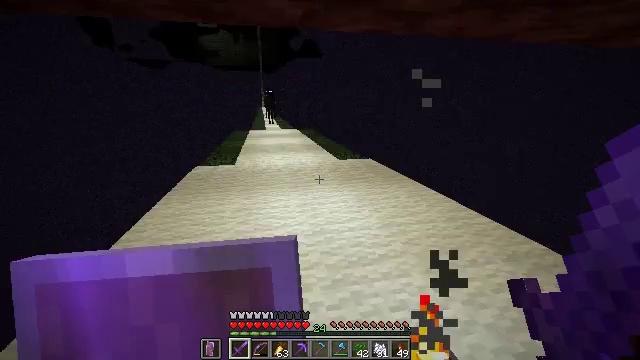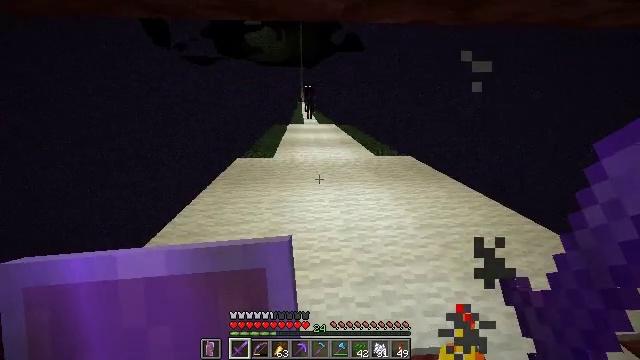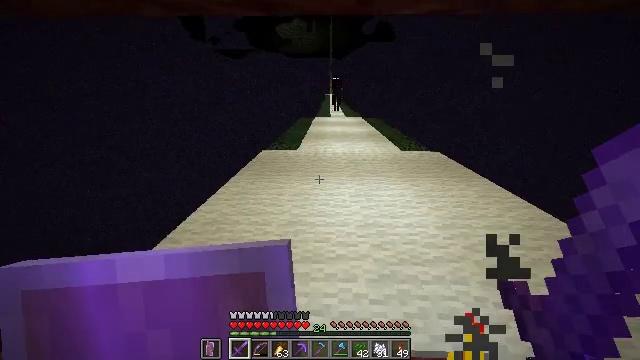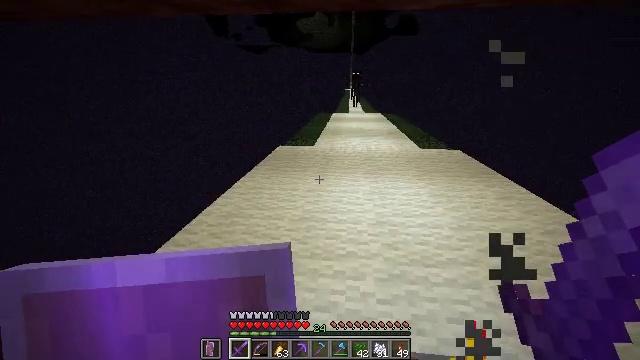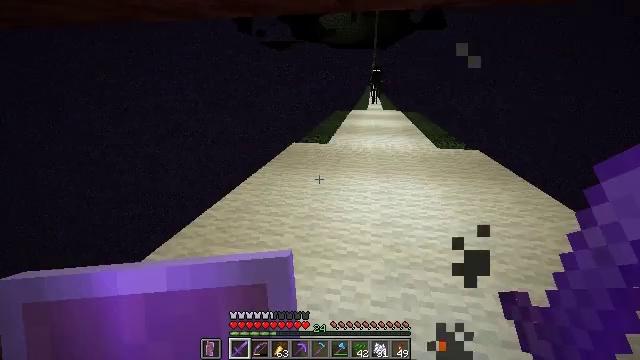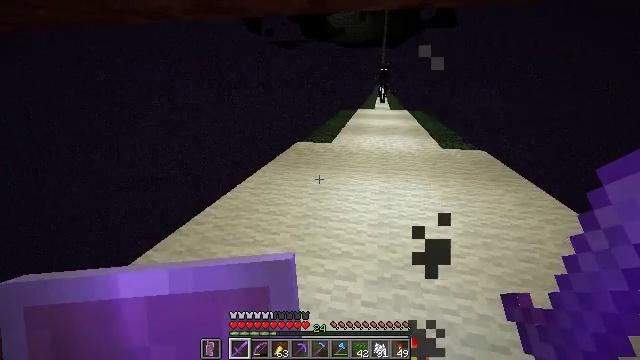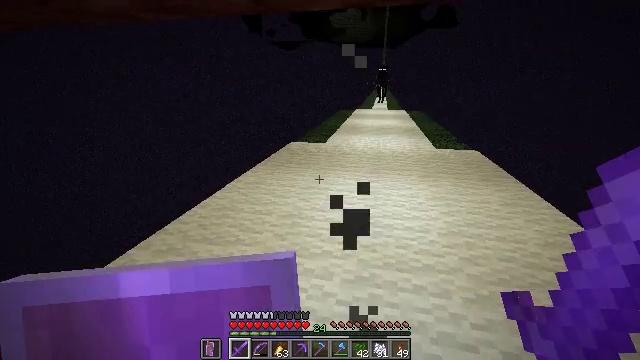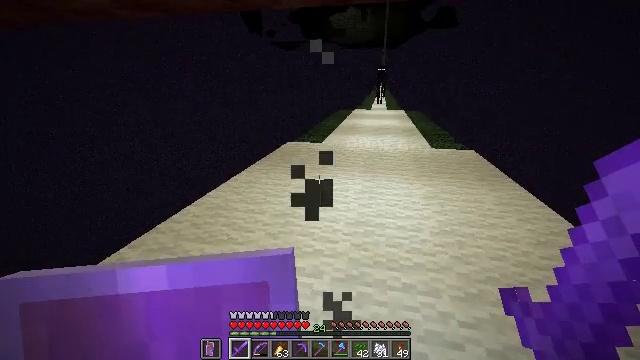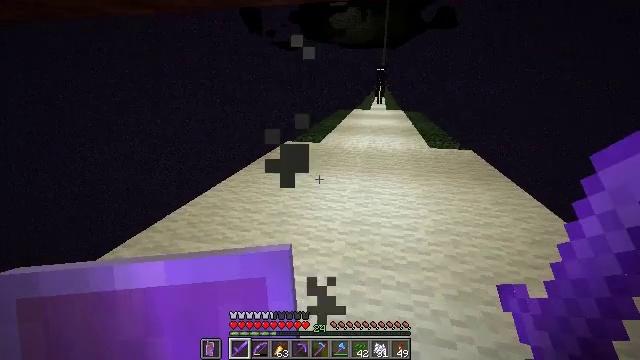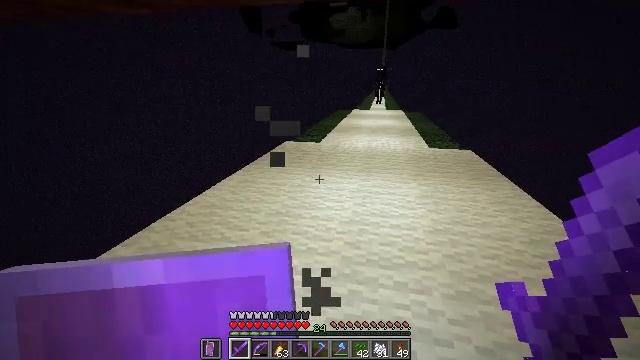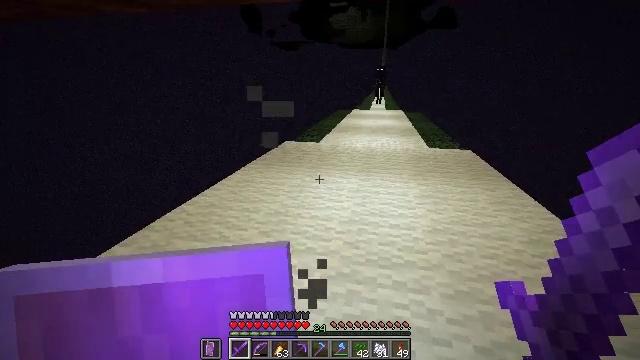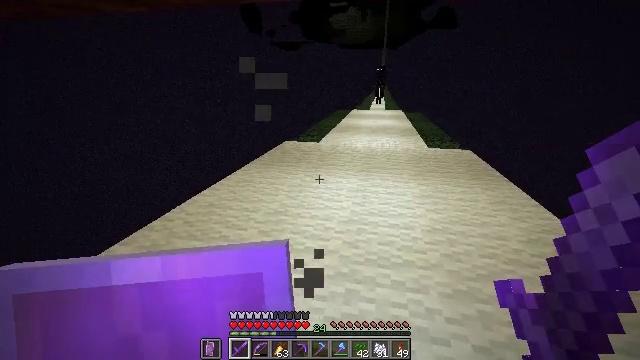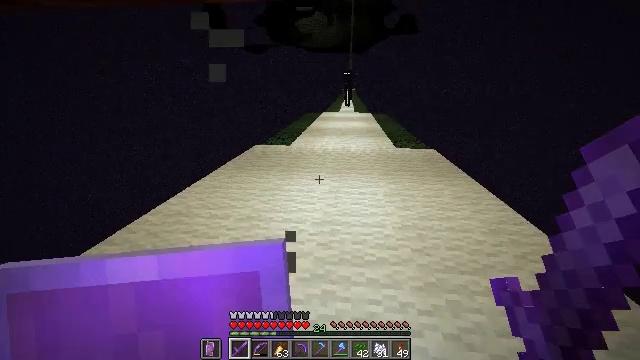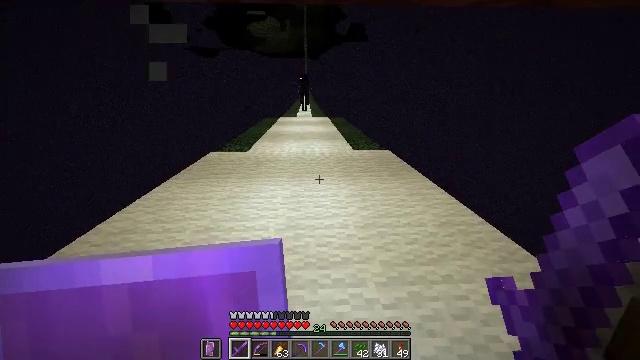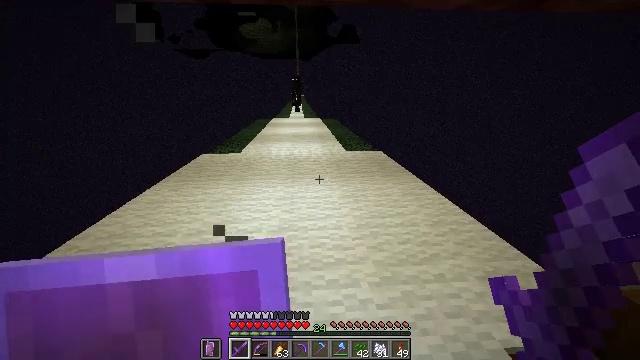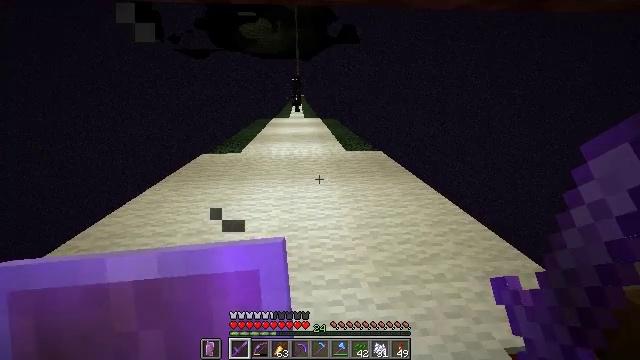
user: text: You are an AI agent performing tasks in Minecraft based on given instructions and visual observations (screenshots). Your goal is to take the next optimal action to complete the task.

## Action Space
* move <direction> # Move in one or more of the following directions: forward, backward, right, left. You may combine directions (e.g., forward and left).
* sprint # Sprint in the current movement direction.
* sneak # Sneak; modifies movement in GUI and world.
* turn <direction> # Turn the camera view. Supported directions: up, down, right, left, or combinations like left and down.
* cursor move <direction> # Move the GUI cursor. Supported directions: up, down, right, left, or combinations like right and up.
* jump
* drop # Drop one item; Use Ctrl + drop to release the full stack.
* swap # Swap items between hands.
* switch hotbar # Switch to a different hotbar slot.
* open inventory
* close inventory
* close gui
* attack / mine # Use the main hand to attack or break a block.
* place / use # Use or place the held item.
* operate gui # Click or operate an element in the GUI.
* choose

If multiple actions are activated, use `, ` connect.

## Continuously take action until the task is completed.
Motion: motion action
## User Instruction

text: Defeat an enderman.
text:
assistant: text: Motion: turn left and down
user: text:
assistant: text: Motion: move right, turn left and down
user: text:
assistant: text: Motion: move right, turn left
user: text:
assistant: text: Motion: move right, turn left
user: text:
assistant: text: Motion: move right, turn left
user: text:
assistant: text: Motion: no_op
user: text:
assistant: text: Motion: no_op
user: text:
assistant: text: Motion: no_op
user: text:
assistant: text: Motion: no_op
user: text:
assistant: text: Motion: no_op
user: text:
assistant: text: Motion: no_op
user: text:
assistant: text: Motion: turn right
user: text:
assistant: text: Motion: turn right
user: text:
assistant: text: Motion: turn right
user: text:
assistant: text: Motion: no_op
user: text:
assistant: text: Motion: no_op
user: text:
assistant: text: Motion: no_op
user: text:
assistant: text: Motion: move forward
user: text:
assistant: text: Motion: move forward
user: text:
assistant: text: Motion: move forward, turn left
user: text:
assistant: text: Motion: move forward
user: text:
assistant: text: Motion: move forward
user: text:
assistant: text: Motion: move forward
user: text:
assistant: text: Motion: move forward, turn left
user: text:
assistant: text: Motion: move forward, sprint, turn left
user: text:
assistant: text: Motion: move forward, sprint
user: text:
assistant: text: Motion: move forward, sprint
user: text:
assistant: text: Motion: move forward, sprint
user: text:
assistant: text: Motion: move forward, sprint
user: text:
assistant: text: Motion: move forward, sprint